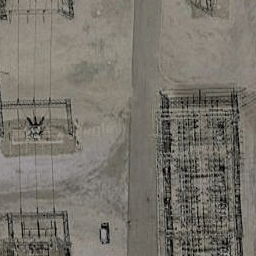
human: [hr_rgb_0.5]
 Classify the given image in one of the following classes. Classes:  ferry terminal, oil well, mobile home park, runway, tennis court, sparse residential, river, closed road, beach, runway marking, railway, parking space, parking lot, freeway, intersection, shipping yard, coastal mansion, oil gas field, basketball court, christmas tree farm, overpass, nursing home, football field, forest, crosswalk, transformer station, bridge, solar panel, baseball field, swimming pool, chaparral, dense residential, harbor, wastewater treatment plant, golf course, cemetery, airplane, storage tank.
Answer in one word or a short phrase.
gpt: transformer station